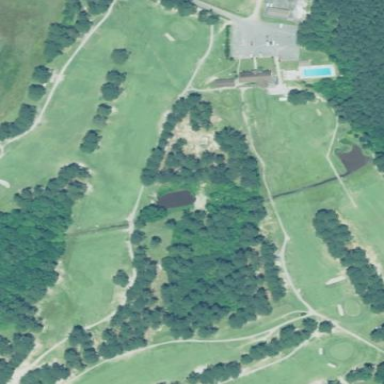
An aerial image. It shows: Golf course surrounded by greenery.